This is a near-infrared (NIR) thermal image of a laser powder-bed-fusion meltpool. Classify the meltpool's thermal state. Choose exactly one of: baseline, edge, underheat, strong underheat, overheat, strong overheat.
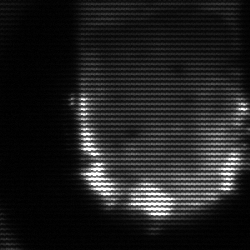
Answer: baseline